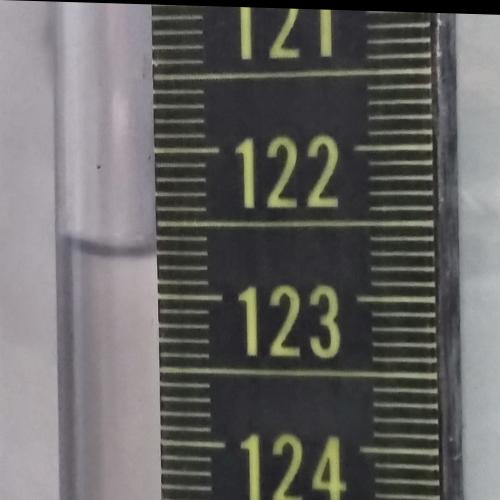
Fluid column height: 122.7 cm